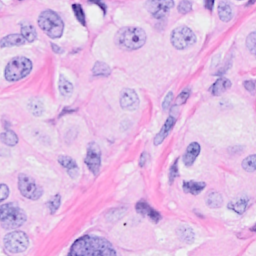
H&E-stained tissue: Breast